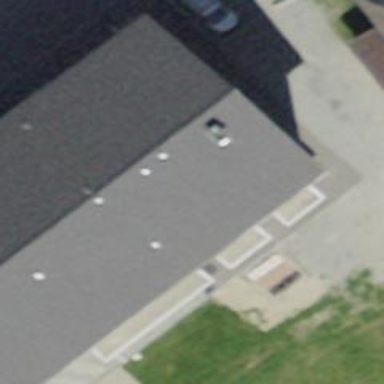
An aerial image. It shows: Outdoor shop.